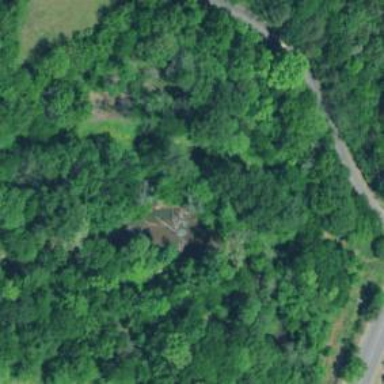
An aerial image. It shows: Mixed woodland with variety of leaf types and cycles.